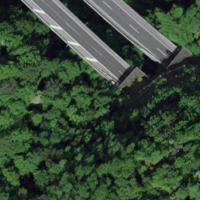
EUNIS habitat code: 43
Species observed at this site:
Buxus sempervirens